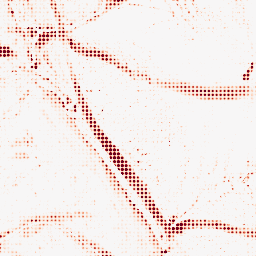
Category: morphological
Decomposition family: morphological_ellipse
Decomposition parameters: operation: opening
width: 20
height: 10
Upsampling method: sinc_hamming
Upsampling parameters: scale: 8
kernel_size: 4
Upsampling scale: 8